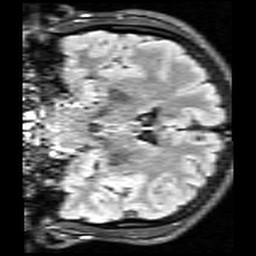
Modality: FLAIR
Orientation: coronal
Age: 26
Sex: male
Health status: healthy
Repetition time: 12 s
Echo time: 0.095 s